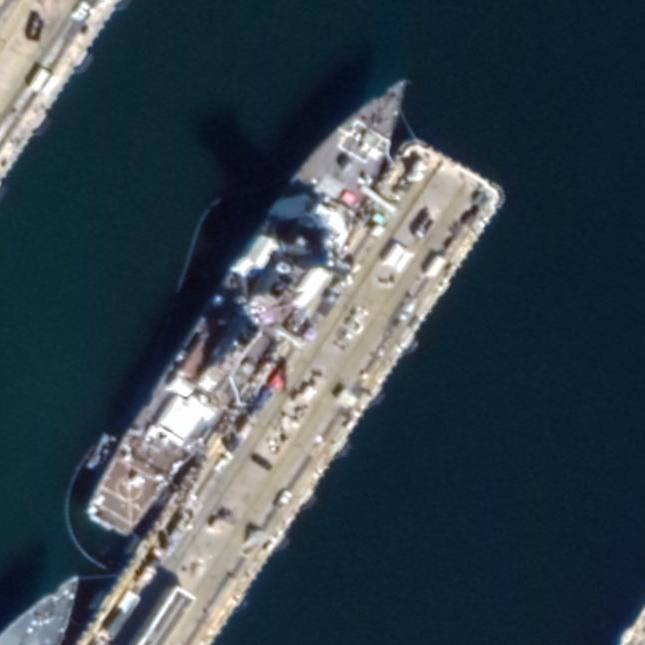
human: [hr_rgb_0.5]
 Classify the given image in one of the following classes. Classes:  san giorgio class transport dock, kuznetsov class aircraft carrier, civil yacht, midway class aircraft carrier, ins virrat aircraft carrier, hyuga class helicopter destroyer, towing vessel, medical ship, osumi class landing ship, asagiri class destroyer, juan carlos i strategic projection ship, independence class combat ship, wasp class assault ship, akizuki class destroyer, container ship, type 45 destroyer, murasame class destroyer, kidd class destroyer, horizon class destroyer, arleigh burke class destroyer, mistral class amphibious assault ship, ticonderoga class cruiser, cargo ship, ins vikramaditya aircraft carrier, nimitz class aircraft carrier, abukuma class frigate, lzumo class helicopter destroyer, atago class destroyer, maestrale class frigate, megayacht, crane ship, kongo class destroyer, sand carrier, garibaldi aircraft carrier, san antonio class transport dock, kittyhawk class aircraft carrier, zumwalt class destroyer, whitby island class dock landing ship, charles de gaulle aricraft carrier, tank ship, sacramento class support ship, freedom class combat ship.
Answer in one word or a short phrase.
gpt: Arleigh Burke class destroyer